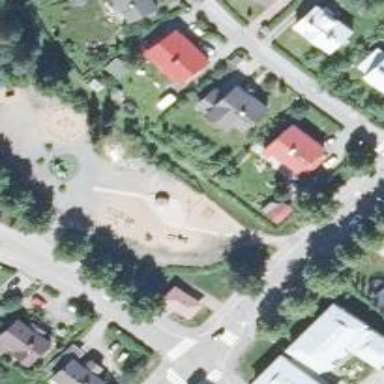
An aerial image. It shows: Park.